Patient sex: M
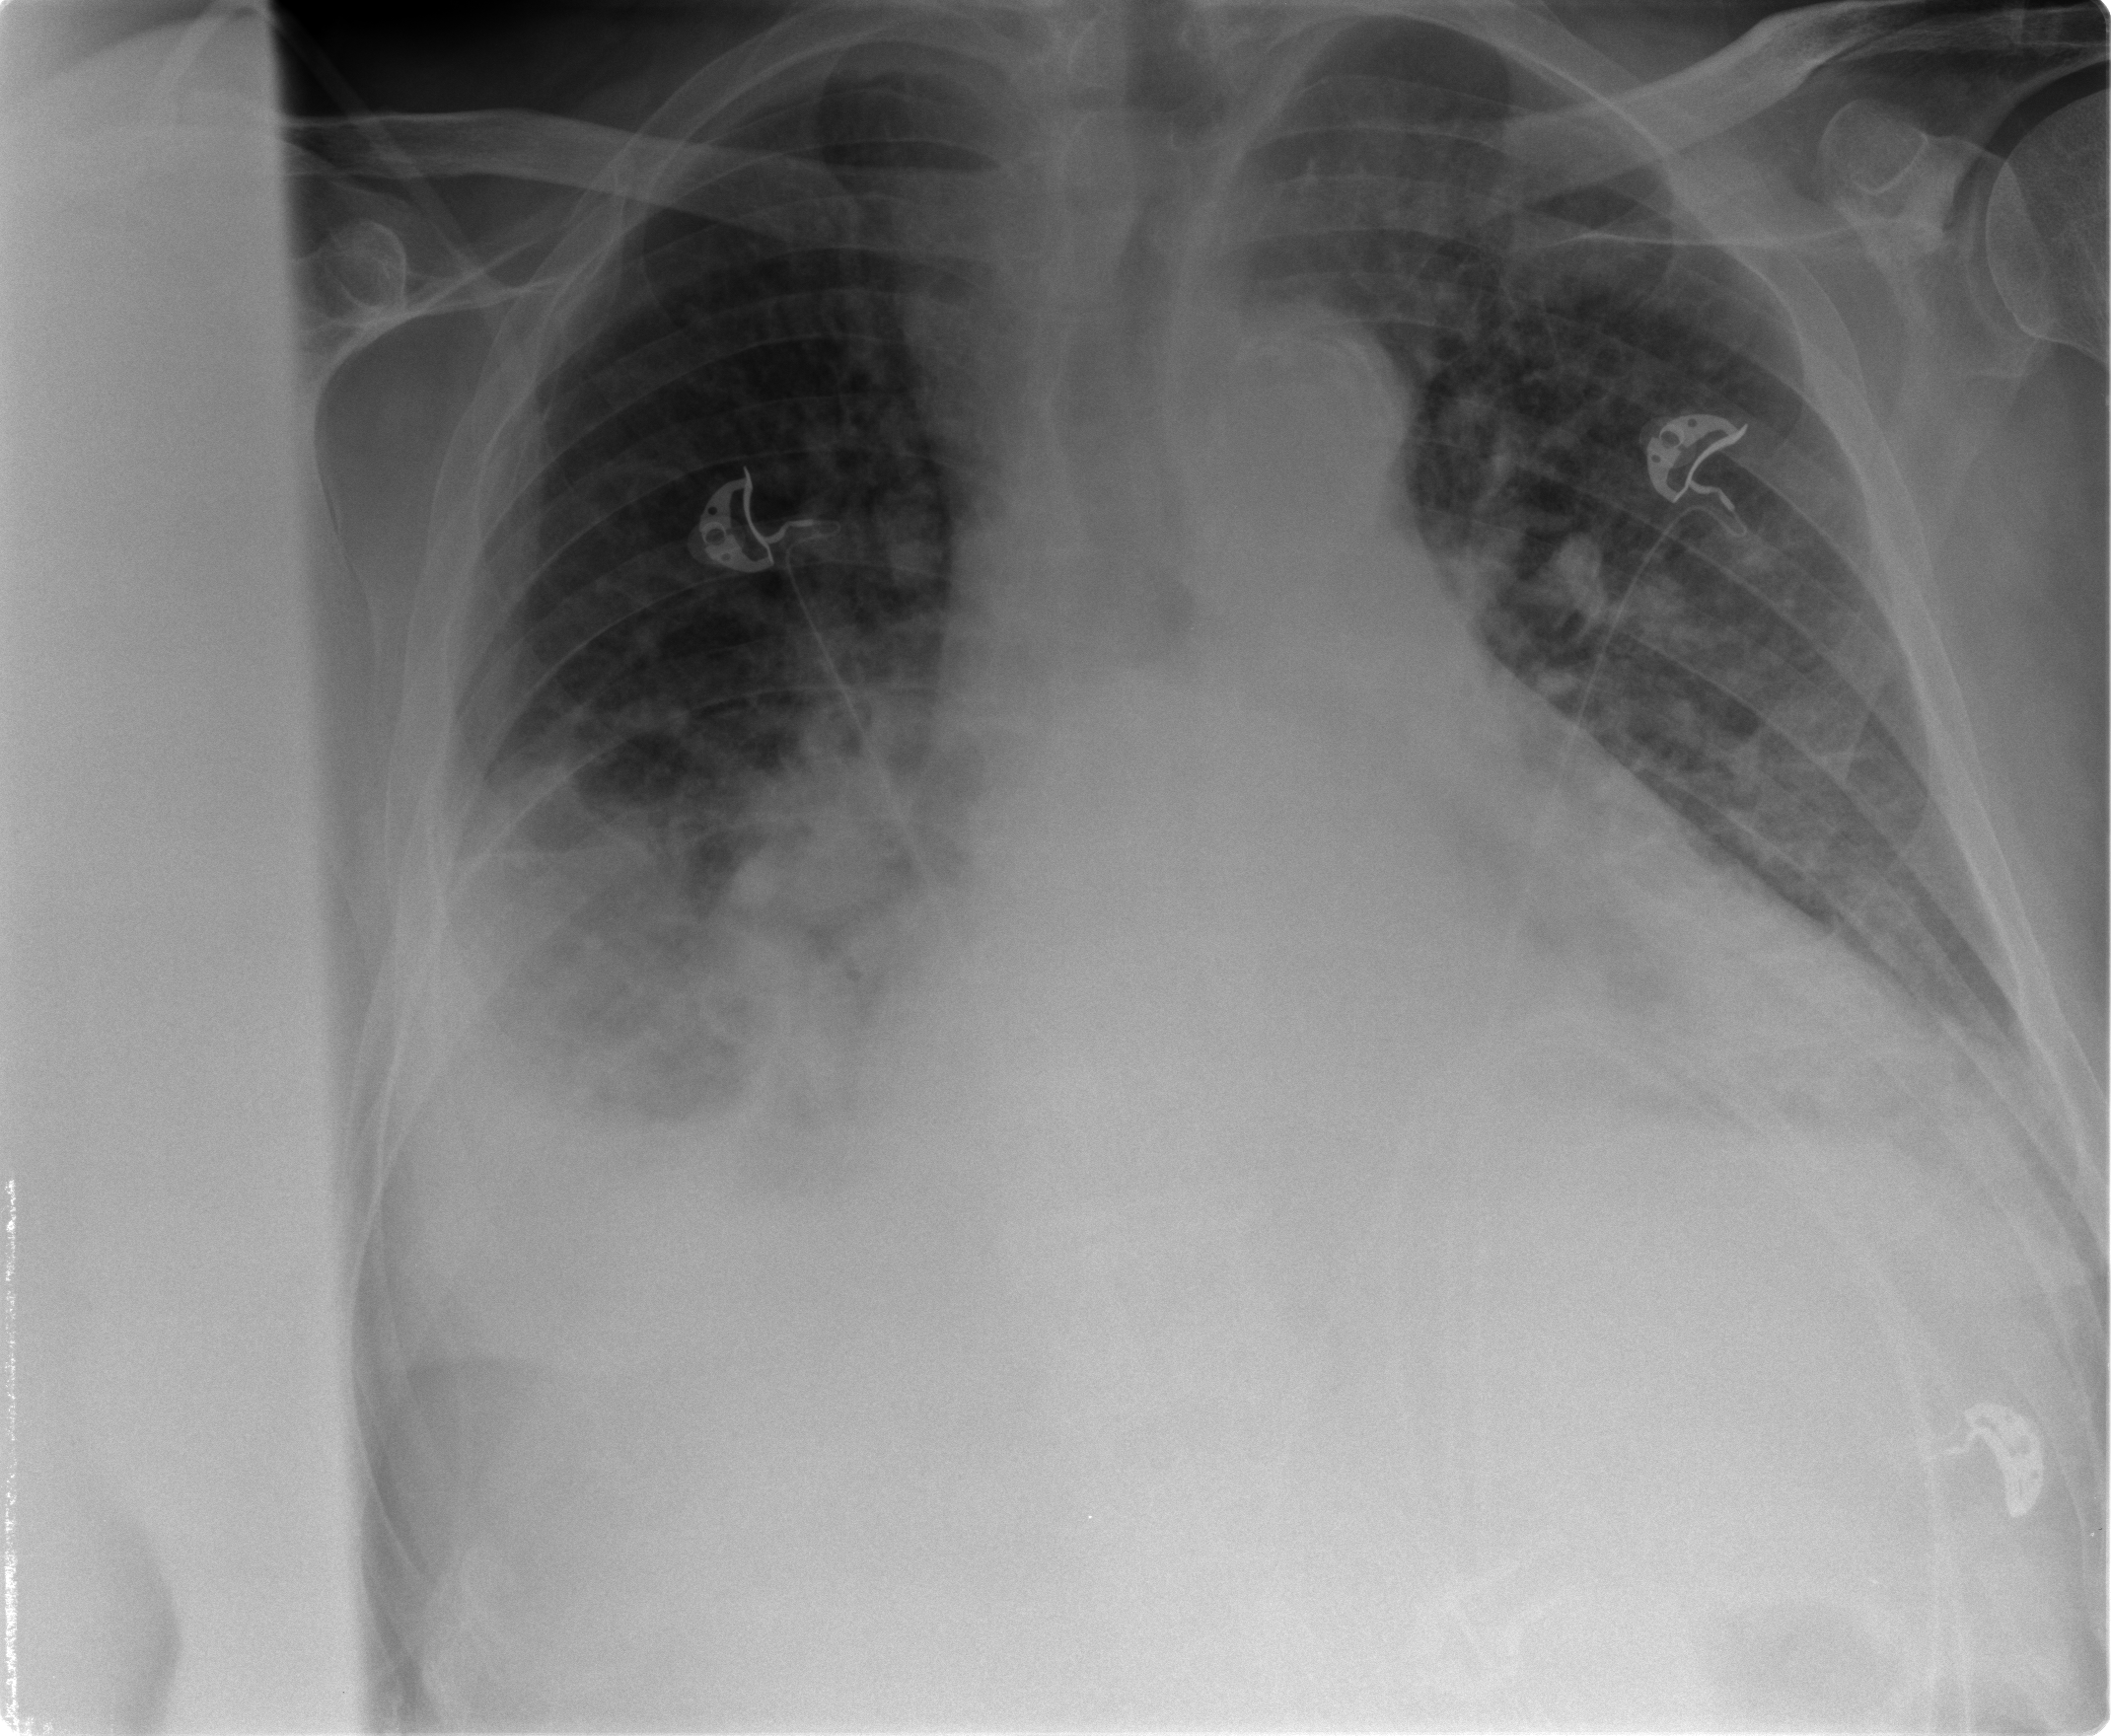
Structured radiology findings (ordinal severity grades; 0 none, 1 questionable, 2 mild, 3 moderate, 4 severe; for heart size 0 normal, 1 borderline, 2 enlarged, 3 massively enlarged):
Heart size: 3
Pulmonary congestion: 2
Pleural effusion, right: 2
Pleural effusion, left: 0
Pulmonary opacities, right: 3
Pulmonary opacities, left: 2
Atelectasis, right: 3
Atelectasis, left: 2